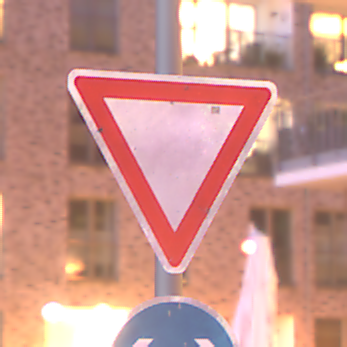
Verkehrszeichen: VorfahrtGewaehren
Zusatzzeichen unten: VorgeschriebeneFahrtrichtungRechtsOderLinks
Umgebung: Outdoor, Urban
Tageszeit: Night
Wetter: PartlyCloudy
Licht: Artificial
Jahreszeit: NotSpecified
Kontrast: HighContrast